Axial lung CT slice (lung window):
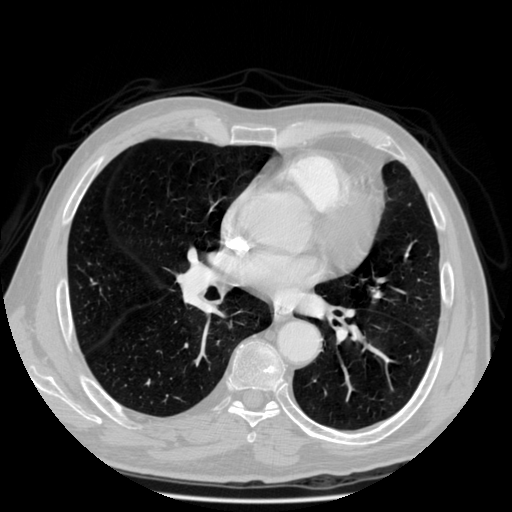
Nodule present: no